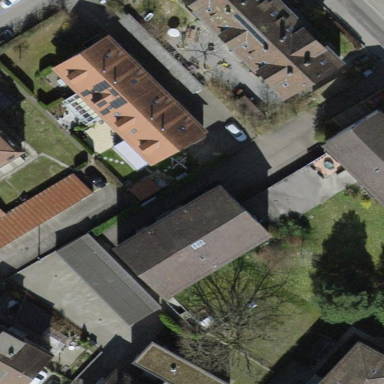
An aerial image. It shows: Apartments building with tiled roof.